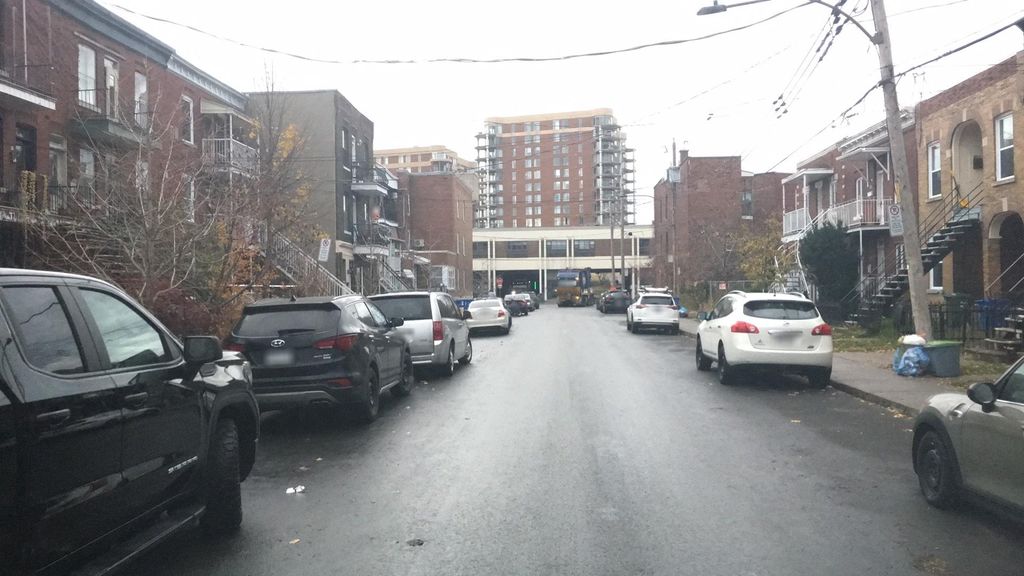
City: montreal